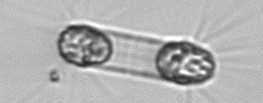
Label: Corethron_hystrix